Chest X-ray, AP view. Patient: 59 years old, sex M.
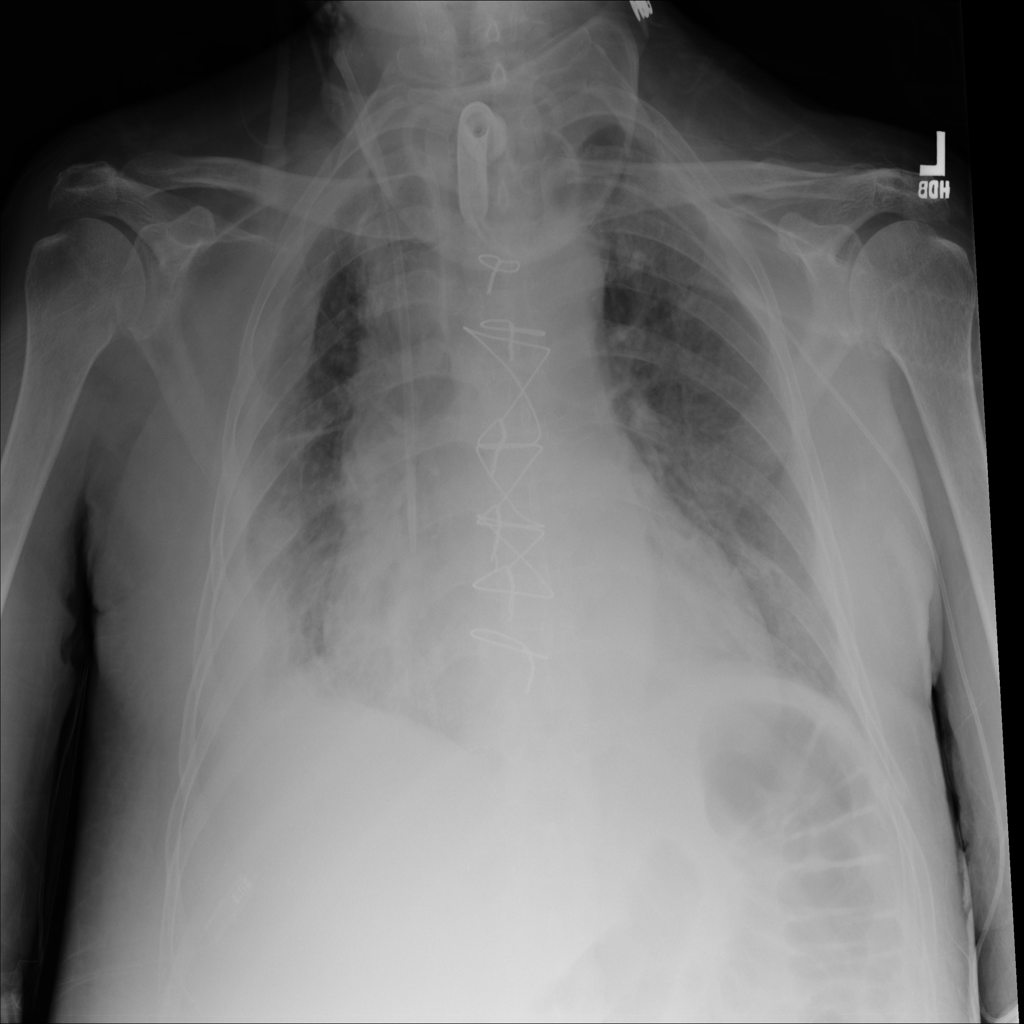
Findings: Cardiomegaly, Effusion